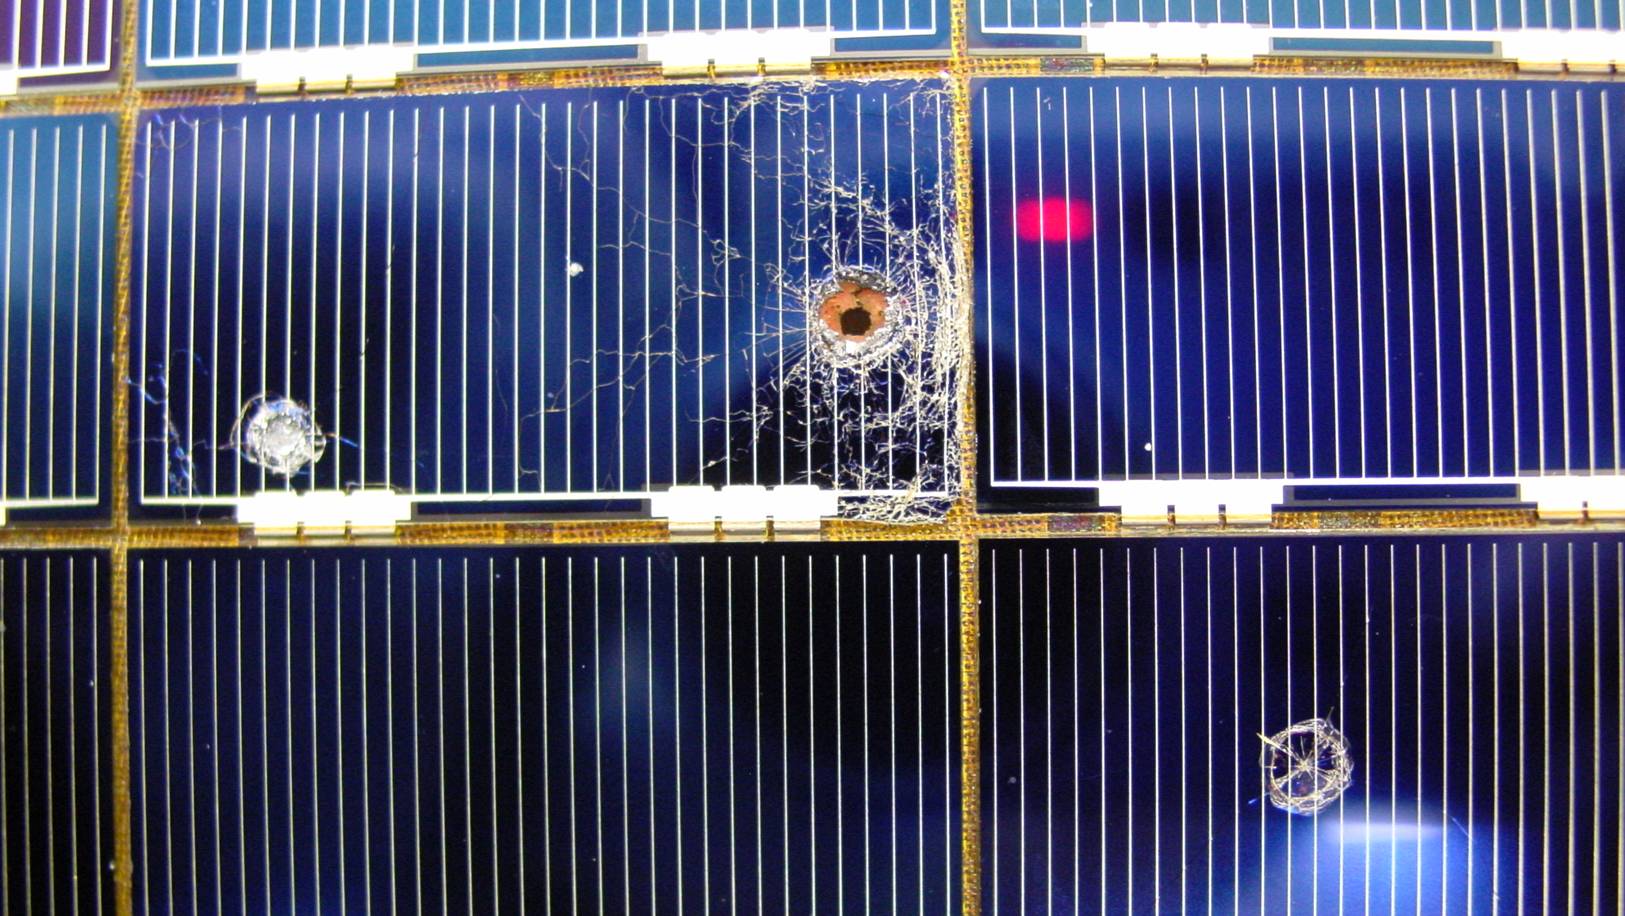
Label: Electrical-damage